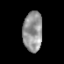
Tissue: prostate
Cell type: T cells
Senescence score: 0.2348
Nuclear area (px): 777
Mean DAPI intensity: 145.788